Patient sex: M
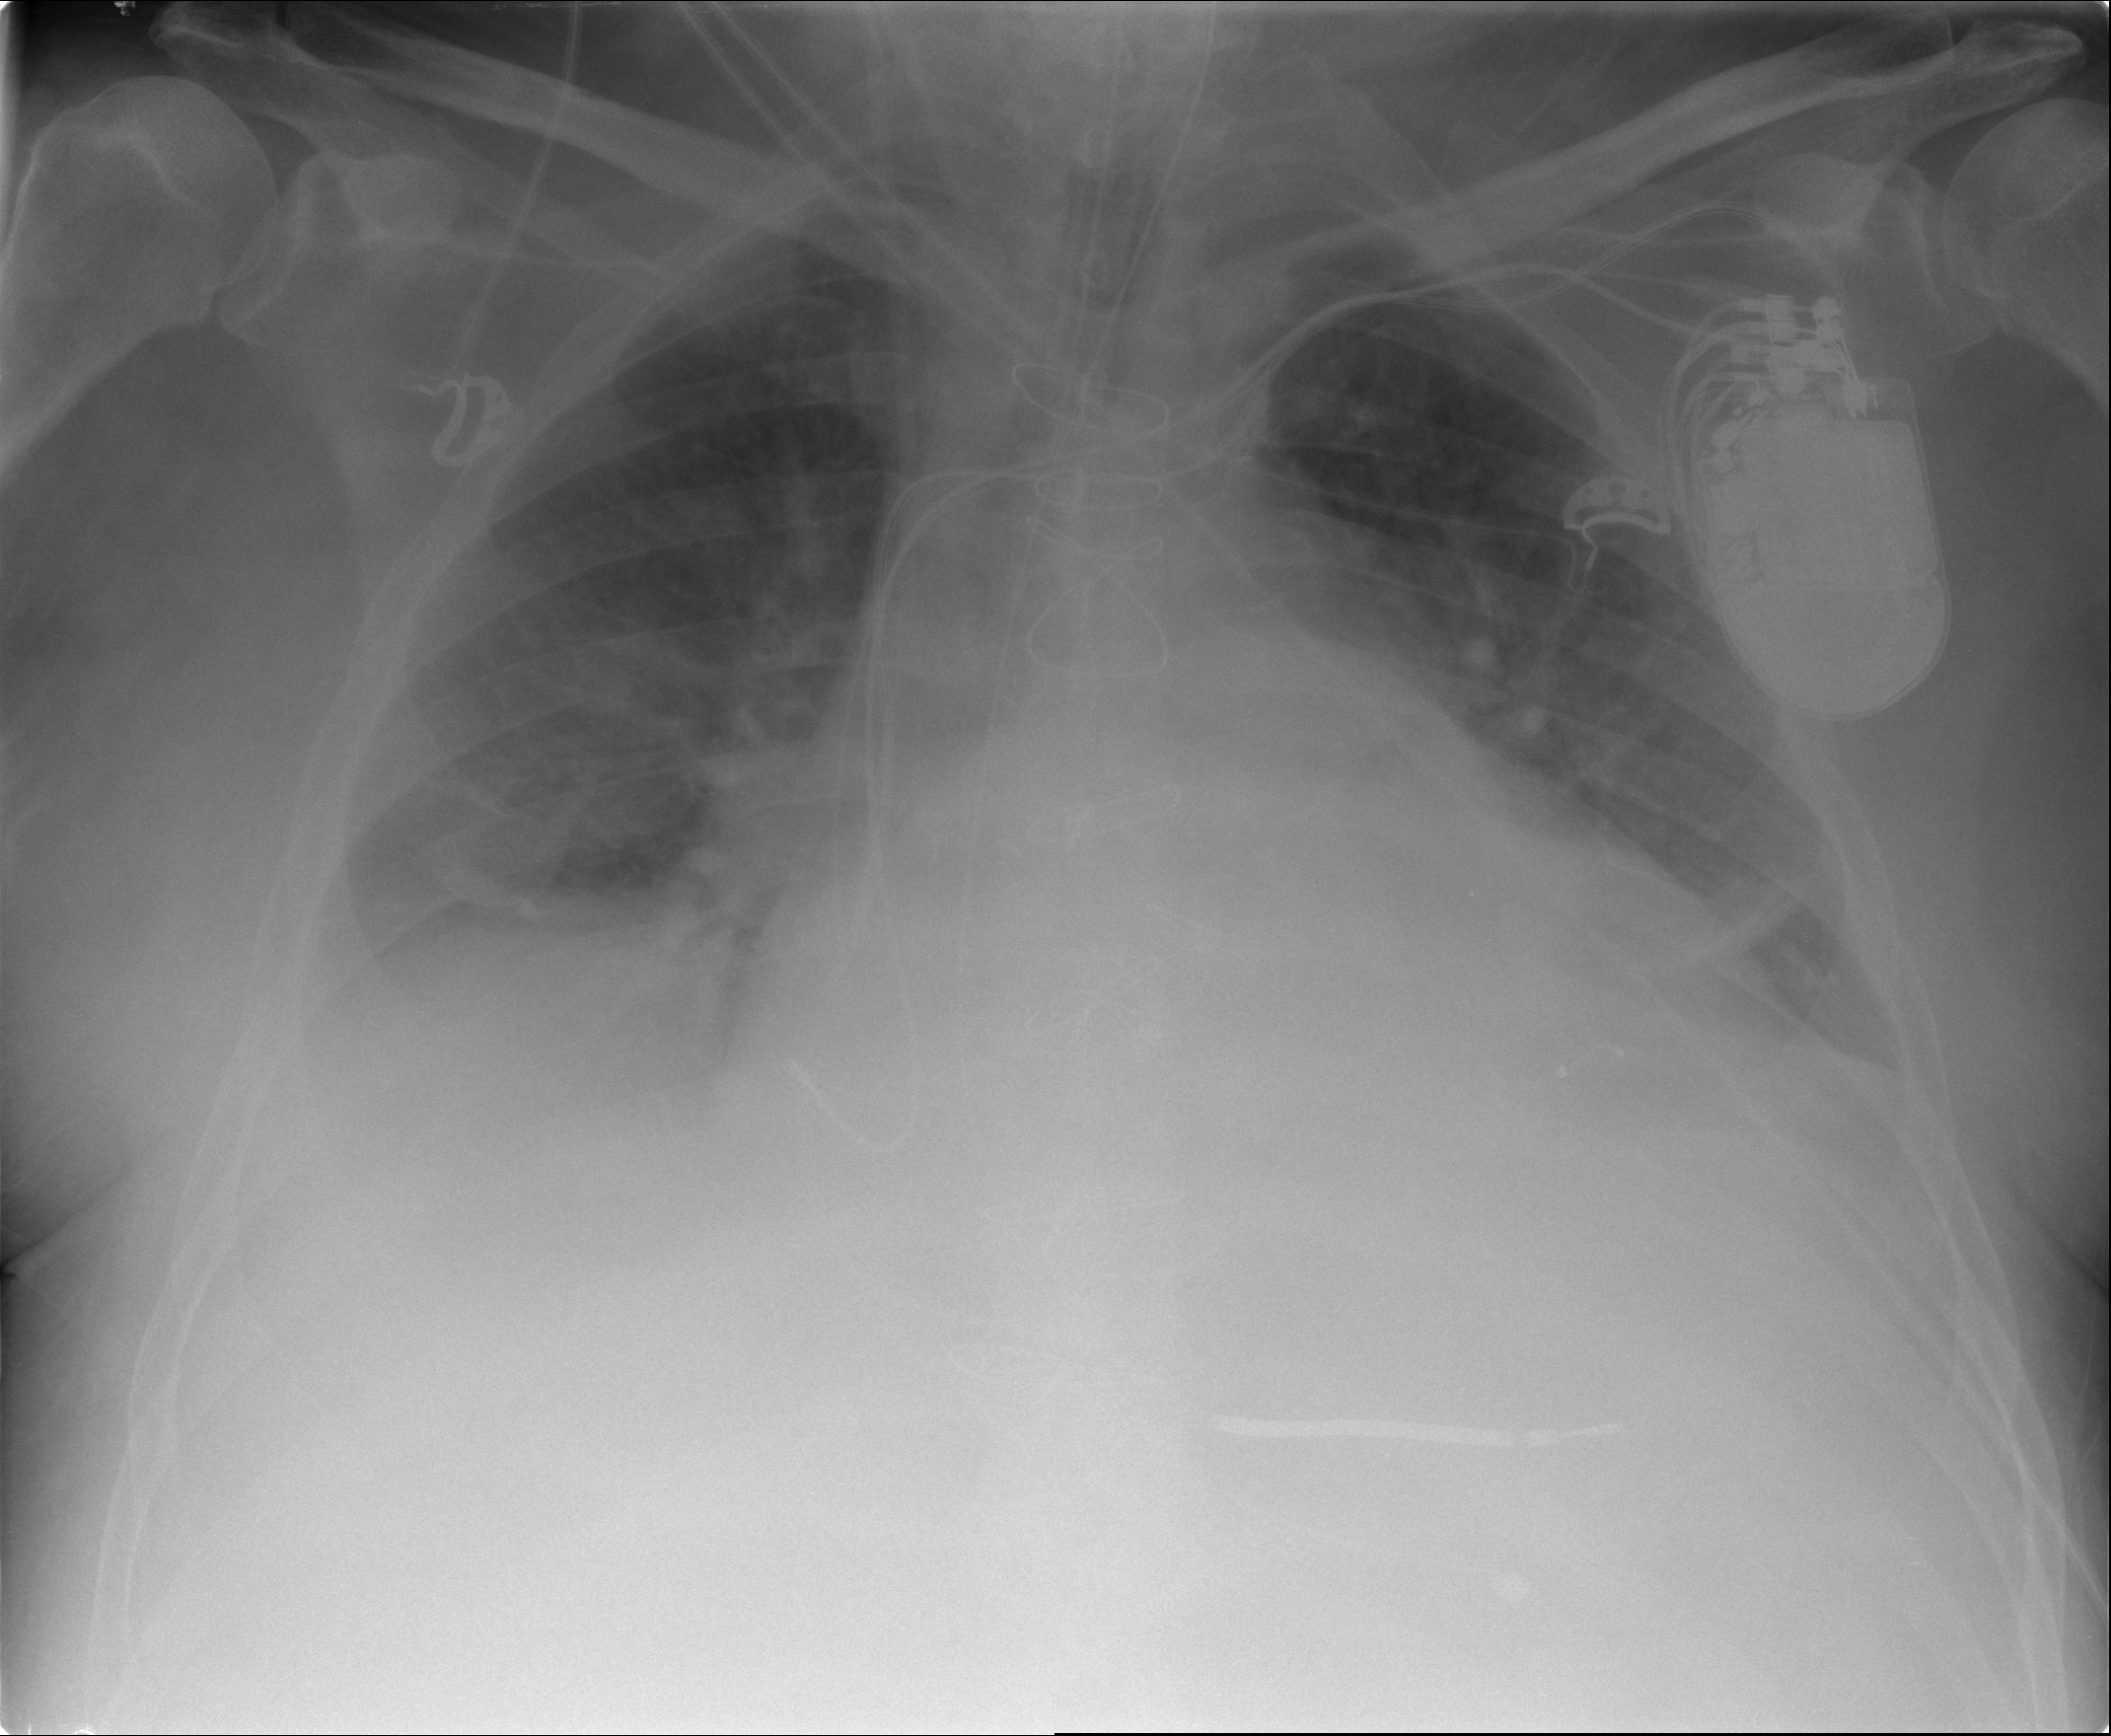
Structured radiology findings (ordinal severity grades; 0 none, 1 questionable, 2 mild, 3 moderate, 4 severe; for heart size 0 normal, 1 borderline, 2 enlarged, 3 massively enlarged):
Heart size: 2
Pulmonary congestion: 2
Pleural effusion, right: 1
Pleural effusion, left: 1
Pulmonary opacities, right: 0
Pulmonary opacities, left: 0
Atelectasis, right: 0
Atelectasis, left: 0